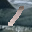
Label: 1